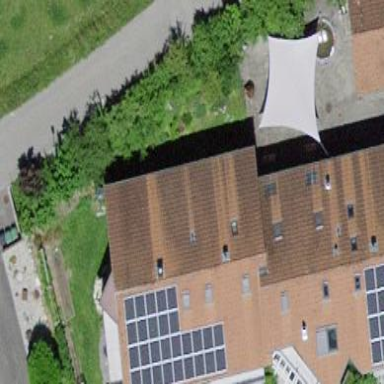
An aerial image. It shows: Terrace building with gabled roof.